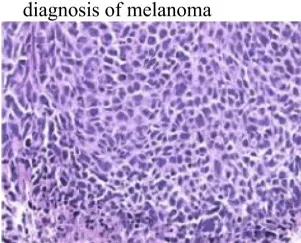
Pathology slides of the left chest wall mass. Multiple mitotic figures seen at our institution.
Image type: pathology (h&e)